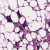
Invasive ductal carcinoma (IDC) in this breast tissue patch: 1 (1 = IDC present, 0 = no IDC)